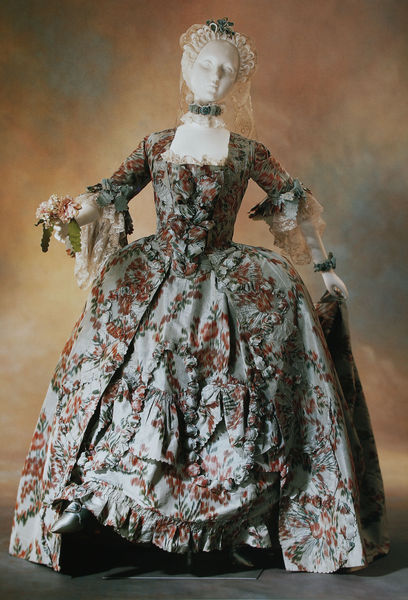
Titel: Kleid (Robe à la francaise)
Standort: Kyoto (Japan)
Institution: Kyoto Costume Institute
Schlagwörter: blau, hand, kopf, weiß, grün, ausschnitt, blume, blumen, decolte, elegant, frau, frisur, grau, kleid, marmor, orange, schmuck, blüten, dame, rosen, rot, schleier, haube, mode, muster, ornament, rock, schleife, tanz, kappe, mütze, wand, arme, band, barock, falten, sockel, spitze, ärmel, hals, hände, boden, figur, haare, pose, reich, stickerei, stoff, saum, spitzen, schleifen, borte, dekoltee, rokoko, rosa, seide, ranken, skulptur, perücke, kopfbedeckung, schleppe, taille, bein, sommer, halsband, haltung, mieder, tüll, kette, hof, nähen, floral, ornamente, robe, strauss, stil, faltenwurf, platte, rüschen, halsschmuck, knöpfe, blumenstrauss, foto, fotografie, photographie, gemustert, fuss, blumenmuster, porzellan, seite, schuh, brokat, puppe, sommerkleid, photo, armband, geblümt, sträußchen, durchsichtig, schreiten, knicks, viktorianisch, korsett, volant, gewebe, textil, hofdame, krinoline, reifrock, victoria, ballkleid, perrücke, rocaille, königshof, auschnitt, figurine, drapperie, opulent, stoffmuster, klaid, blumenkleid, francaise, kostume, marie antoninette, chocker